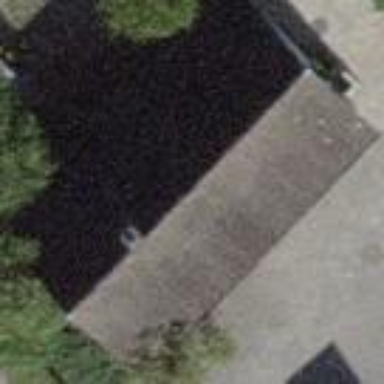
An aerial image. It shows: Gabled building.